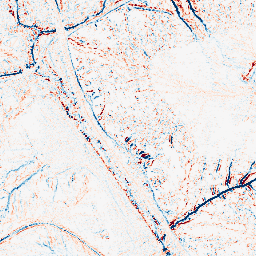
Category: edge_preserving
Decomposition family: median
Decomposition parameters: size: 5
Upsampling method: bspline
Upsampling parameters: scale: 8
Upsampling scale: 8